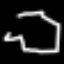
Label: octagon